Aerial crown-view tile of a tropical tree (Barro Colorado Island, Panama), acquired 20250616:
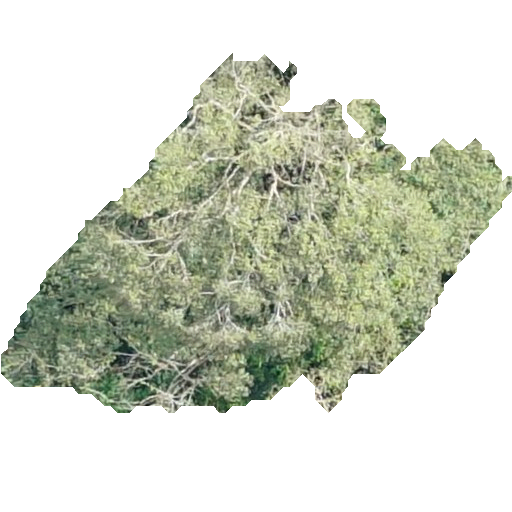
Species: Luehea seemannii
GBIF accepted scientific name: Luehea seemannii
Crown area: 156.993 m²